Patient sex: M
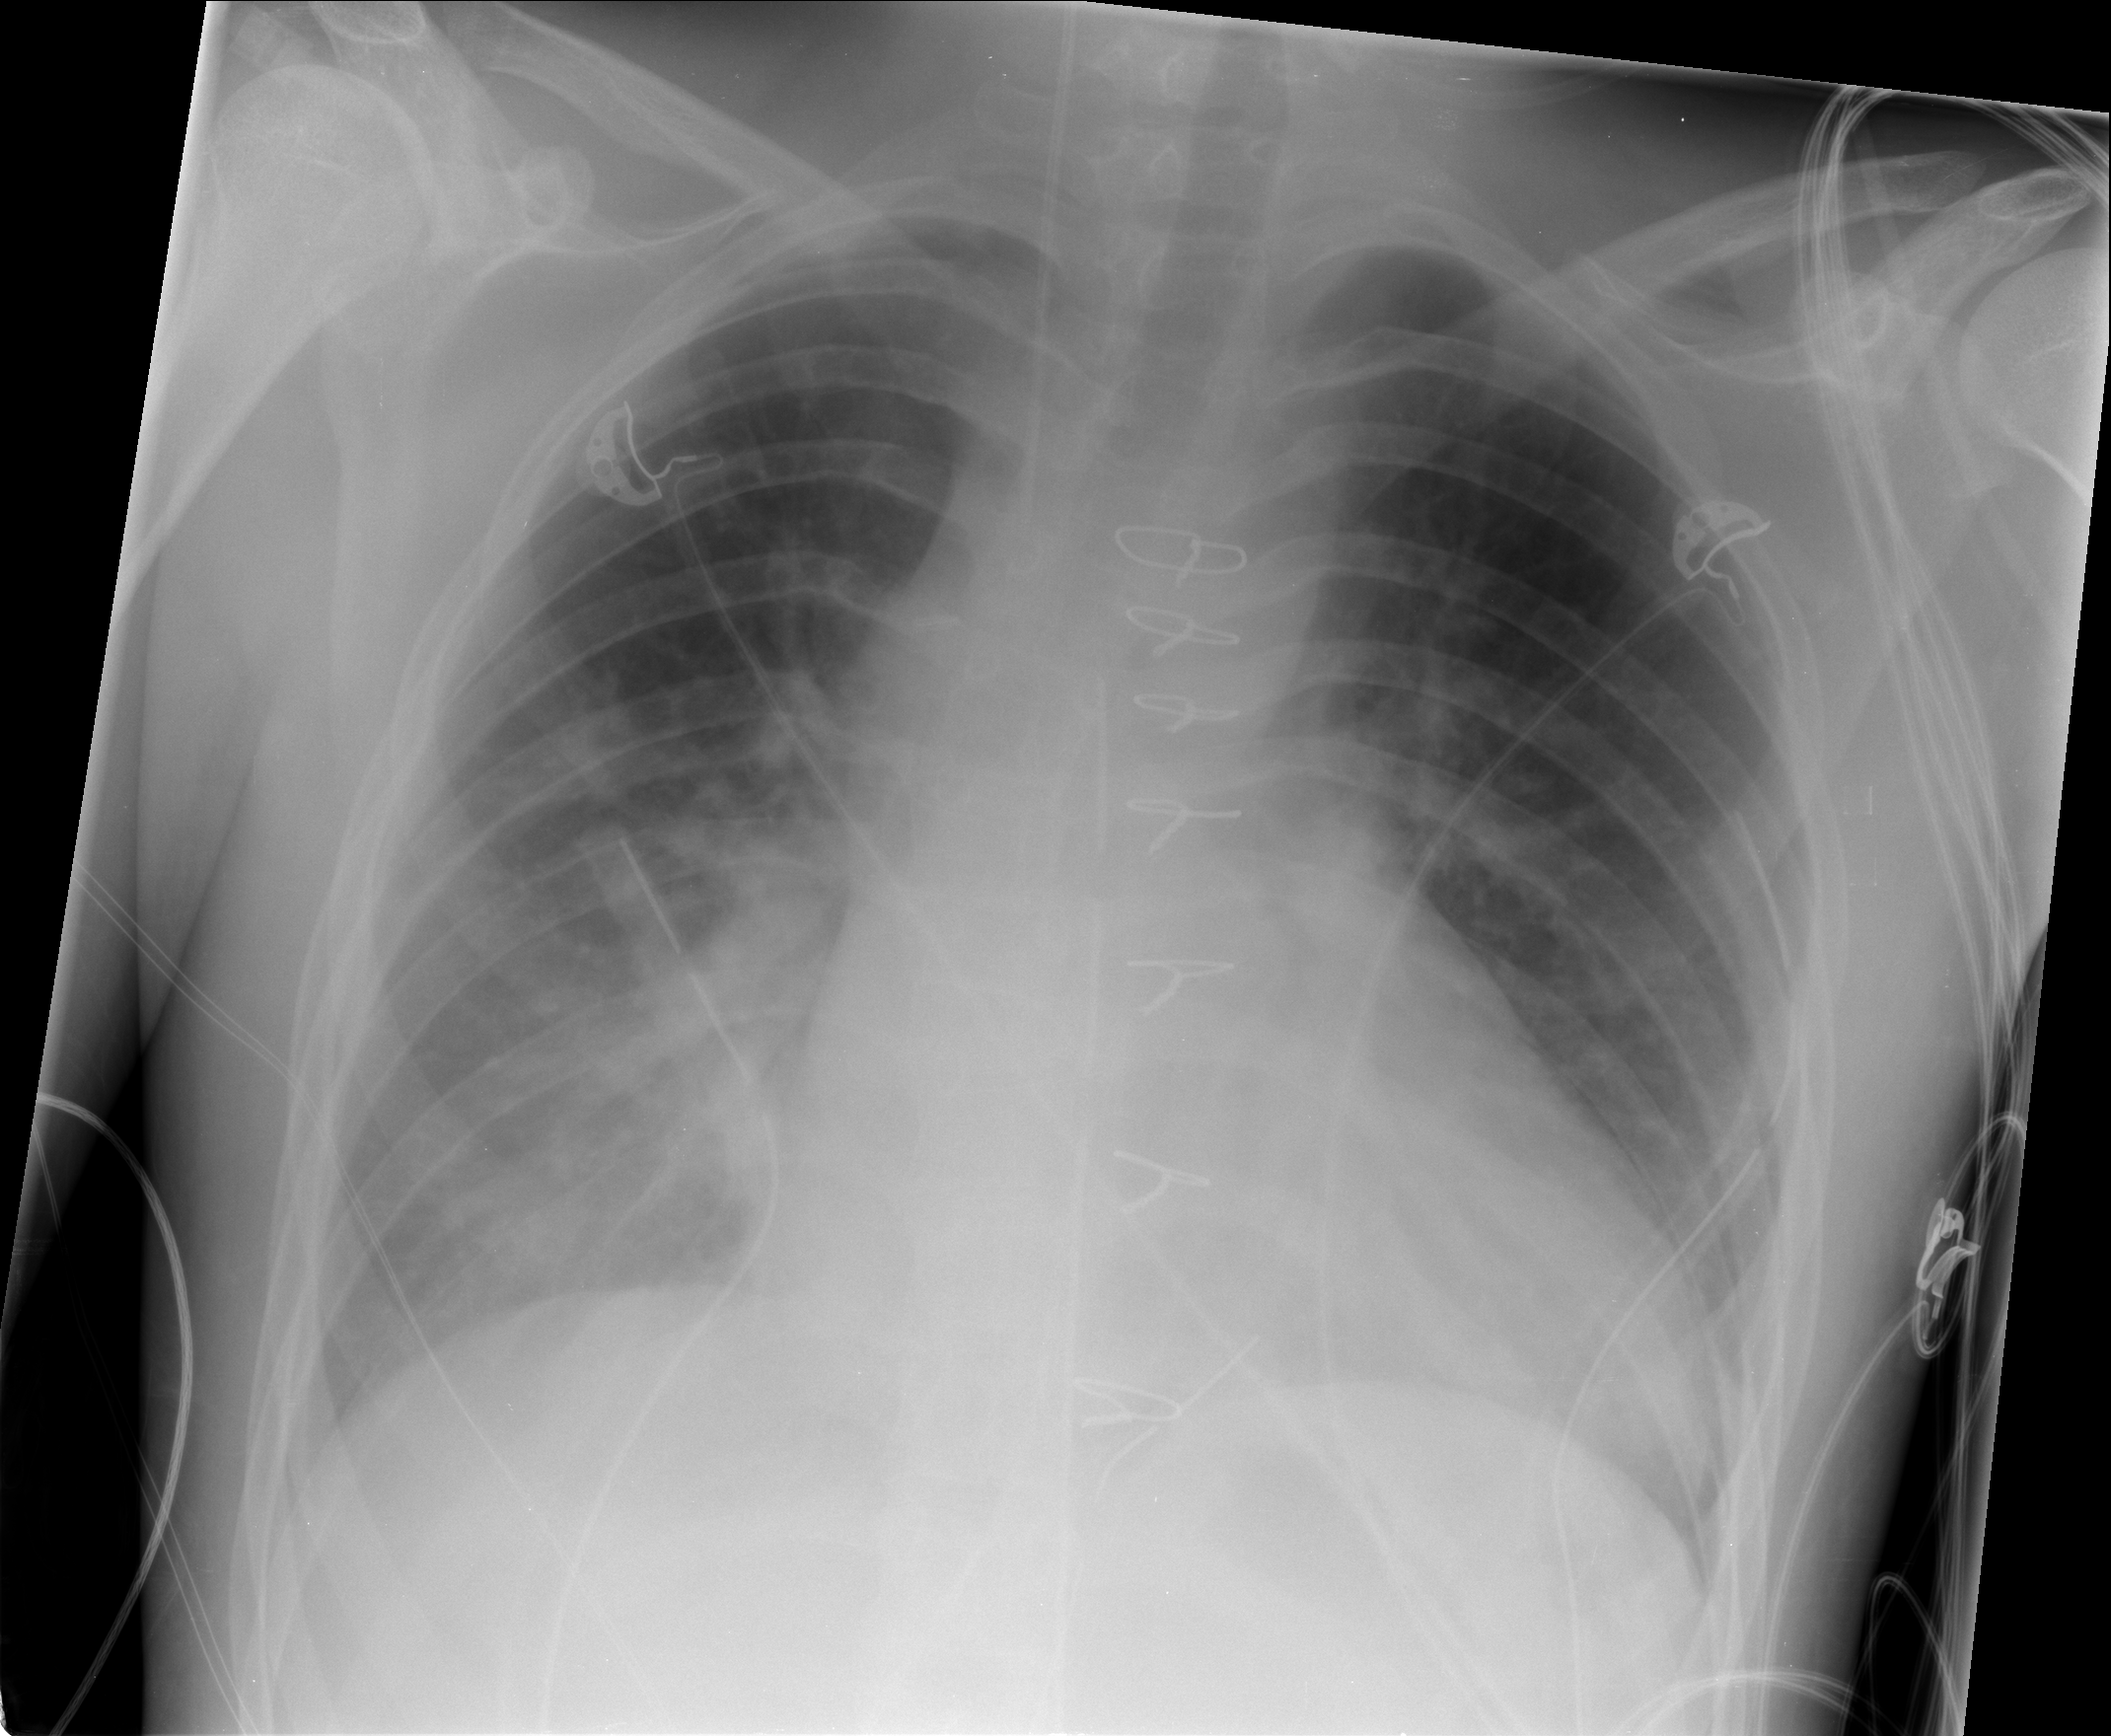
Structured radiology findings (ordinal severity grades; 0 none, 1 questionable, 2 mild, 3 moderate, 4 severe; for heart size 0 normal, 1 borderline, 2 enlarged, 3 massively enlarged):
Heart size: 2
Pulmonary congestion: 1
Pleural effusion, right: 0
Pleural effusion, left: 0
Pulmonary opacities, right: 2
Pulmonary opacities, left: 0
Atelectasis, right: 0
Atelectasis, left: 0